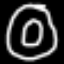
Label: donut